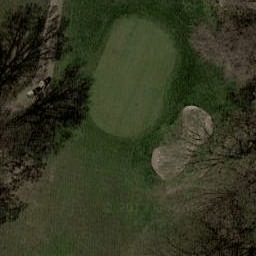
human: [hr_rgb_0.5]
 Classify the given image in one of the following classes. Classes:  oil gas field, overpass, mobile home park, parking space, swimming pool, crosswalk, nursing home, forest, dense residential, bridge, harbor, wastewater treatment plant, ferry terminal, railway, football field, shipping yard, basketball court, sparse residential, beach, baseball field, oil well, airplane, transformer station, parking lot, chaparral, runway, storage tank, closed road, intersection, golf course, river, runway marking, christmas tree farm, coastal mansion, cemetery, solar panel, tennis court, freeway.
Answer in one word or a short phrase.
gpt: golf course